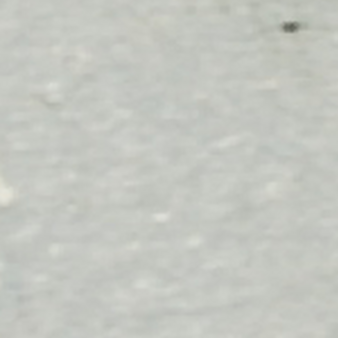
Label: other